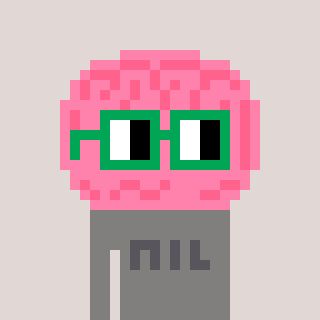
a pixel art character with square green glasses, a brain-shaped head and a bluegrey-colored body on a warm background